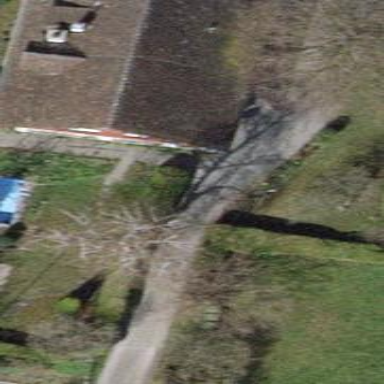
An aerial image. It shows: Detached building with gabled roof.